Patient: sex M, age 42
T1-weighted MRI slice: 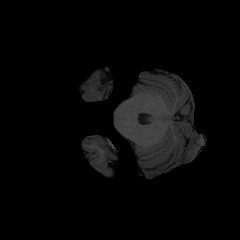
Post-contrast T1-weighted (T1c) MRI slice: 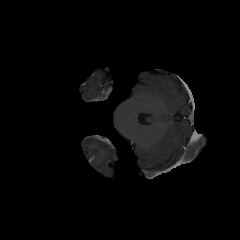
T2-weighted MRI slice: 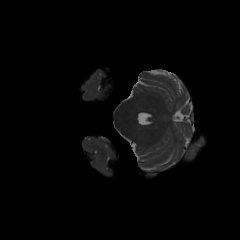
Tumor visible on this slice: no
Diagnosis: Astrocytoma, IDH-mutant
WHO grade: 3